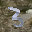
Label: 3